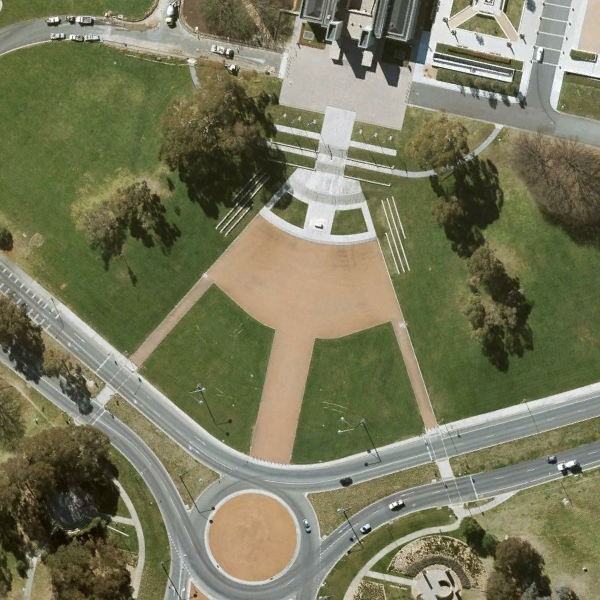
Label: Square